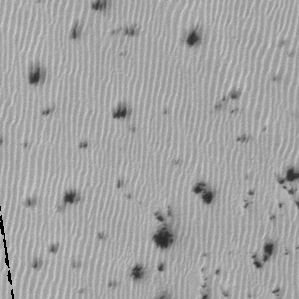
Label: frost